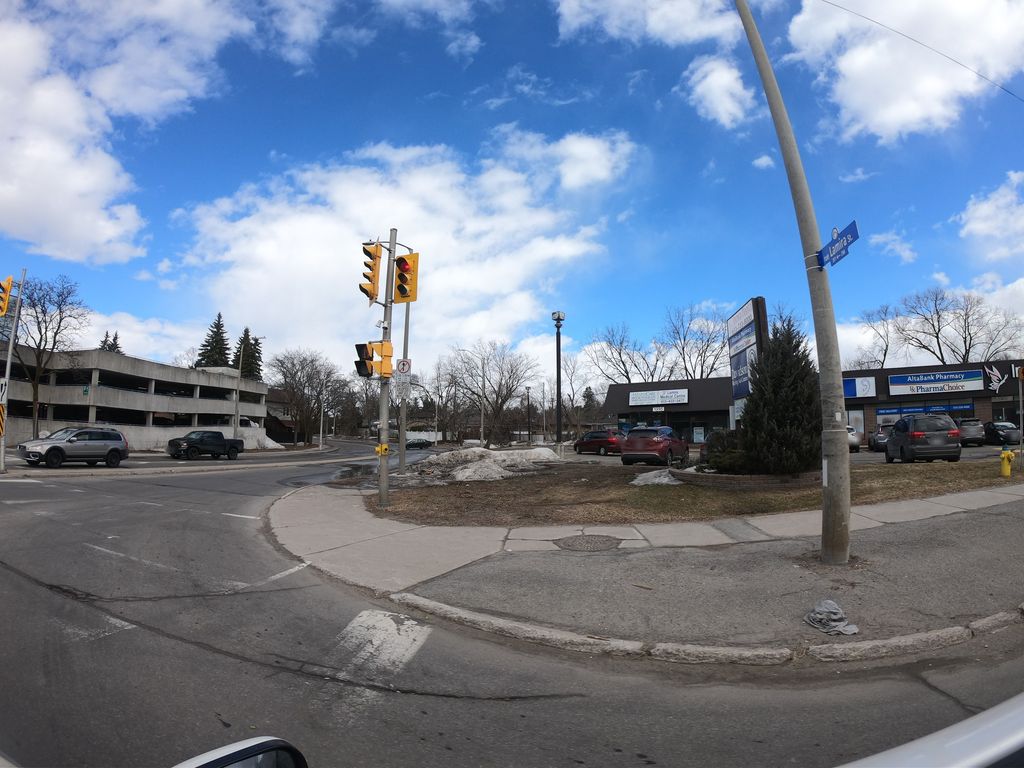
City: ottawa-gatineau